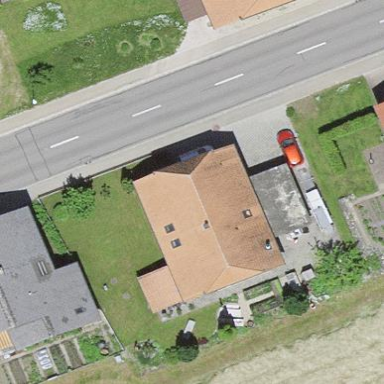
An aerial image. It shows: Residential building.